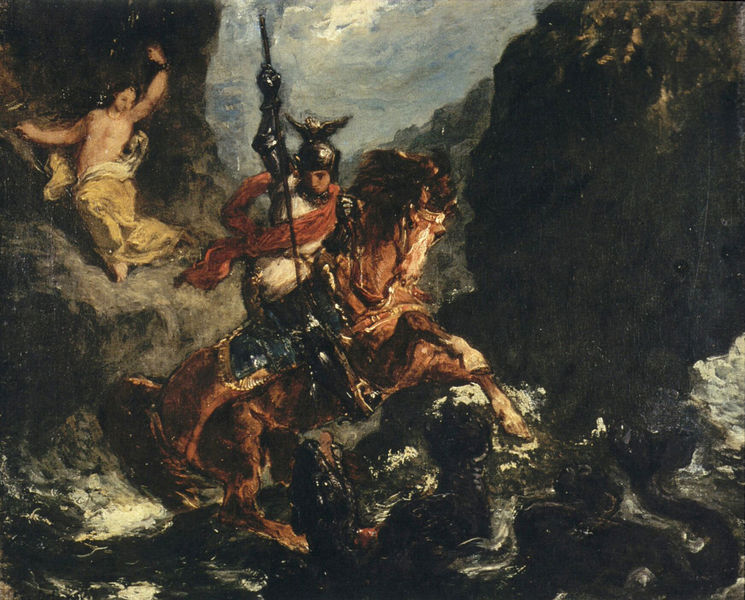
Titel: Roger befreit Angelika
Künstler: Eugène Delacroix
Standort: Grenoble
Institution: Musée de Grenoble
Schlagwörter: adler, akt, angriff, blau, dunkel, felsen, held, himmel, kampf, körper, mann, meer, nackt, rubens, schatten, umhang, wasser, wolken, bäume, fluss, gelb, landschaft, see, braun, brust, degas, frau, grau, licht, nacht, schwarz, weiss, rot, schal, tier, tuch, wolke, rock, barock, mensch, stein, steine, öl, pastos, sonne, gewand, gold, höhle, pferd, reiter, engel, bewegt, hufe, mähne, ritt, sattel, schweif, schärpe, steigbügel, gischt, küste, wellen, düster, berge, farben, fels, gebirge, schlucht, romantik, flut, schlacht, sturm, stürmisch, wild, lanze, menzel, stimmung, nackte, oberkörper, corinth, antike, jungfrau, loch, gefahr, schwert, ketten, waffe, schlange, helm, mythologie, ritter, rüstung, harnisch, ross, antik, maul, böcklin, pfers, sage, dolch, krieger, perseus, heiliger, opfer, speer, töten, heilig, helden, heroisch, pegasus, ungeheuer, christentum, drachen, drache, rettung, schutz, drachentöter, georg, michael, tosen, satteldecke, monster, unterwelt, umhand, delacroix, george, retter, horse, wildwasser, red, gabriel, seeungeheuer, adolph menzel, ungeheur, sankt, blue, angekettet, st.georg, angelika, sea, sigfried, mut, tötet, tötung, andromeda, sky, andromedar, hl., andorra, ot, clouds, 1880, 1890, ungerheuer, naked, rider, arms, dragon, chained, waves, helmet, hsg, 180, aol